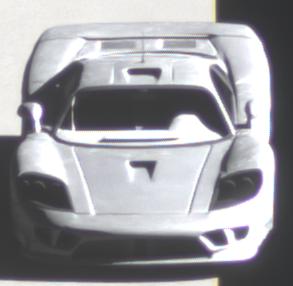
Make: Saleen
Model: S7
Detailed model: -
Model produced from: 2000
Model produced until: 2008
Doors: 2
Color: white
Road condition: wet road
Daytime: morning or afternoon
Contrast: high contrast